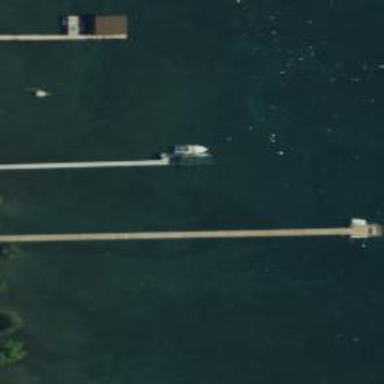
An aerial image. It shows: Man-made pier.